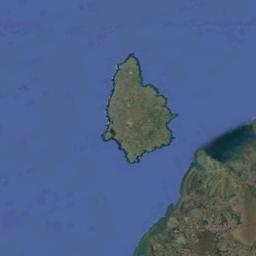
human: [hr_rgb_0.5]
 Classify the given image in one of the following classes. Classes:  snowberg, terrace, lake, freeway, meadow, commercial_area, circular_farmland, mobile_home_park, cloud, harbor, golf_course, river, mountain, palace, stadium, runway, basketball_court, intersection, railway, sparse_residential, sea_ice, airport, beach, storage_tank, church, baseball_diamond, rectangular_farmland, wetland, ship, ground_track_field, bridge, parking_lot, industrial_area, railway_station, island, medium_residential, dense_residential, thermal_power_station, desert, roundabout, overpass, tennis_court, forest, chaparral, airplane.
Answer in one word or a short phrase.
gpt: island